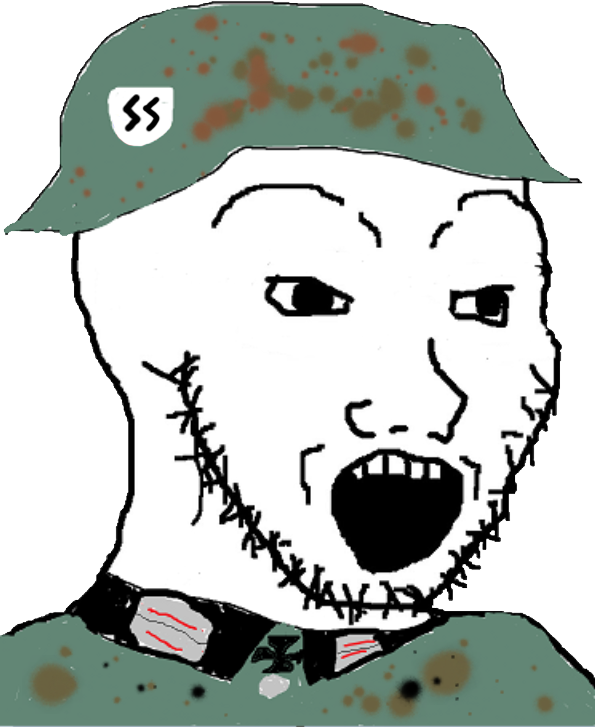
Label: 5_Soyjak